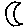
Label: moon